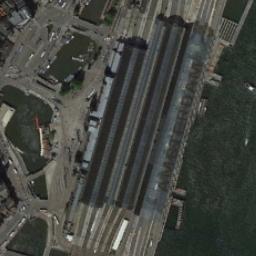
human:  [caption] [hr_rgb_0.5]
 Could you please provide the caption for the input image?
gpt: The railway station is next to some buildings and grass .

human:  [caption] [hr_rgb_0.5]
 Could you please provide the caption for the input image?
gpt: A well-equipped railway station in a good suburb .

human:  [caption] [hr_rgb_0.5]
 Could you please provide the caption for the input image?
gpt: Many buildings of different shapes and sizes are beside the railway station .

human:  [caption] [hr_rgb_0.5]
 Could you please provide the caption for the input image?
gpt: The railway station has lots of railways and some buildings and a grass is next to the railway station .

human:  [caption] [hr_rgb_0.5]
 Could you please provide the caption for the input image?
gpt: There are some lakes and a river beside the railway station .